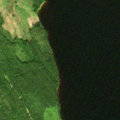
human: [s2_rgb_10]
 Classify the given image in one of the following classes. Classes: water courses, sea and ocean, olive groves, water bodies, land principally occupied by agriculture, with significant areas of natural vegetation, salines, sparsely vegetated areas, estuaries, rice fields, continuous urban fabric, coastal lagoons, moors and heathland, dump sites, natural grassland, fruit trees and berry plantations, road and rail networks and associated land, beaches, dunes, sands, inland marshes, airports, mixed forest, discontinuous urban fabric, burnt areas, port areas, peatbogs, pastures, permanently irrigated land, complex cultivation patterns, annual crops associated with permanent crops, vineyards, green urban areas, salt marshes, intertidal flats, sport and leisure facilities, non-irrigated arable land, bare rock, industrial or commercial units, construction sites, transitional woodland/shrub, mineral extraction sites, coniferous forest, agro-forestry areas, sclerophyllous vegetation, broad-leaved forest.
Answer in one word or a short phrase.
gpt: coniferous forest, transitional woodland/shrub, water bodies